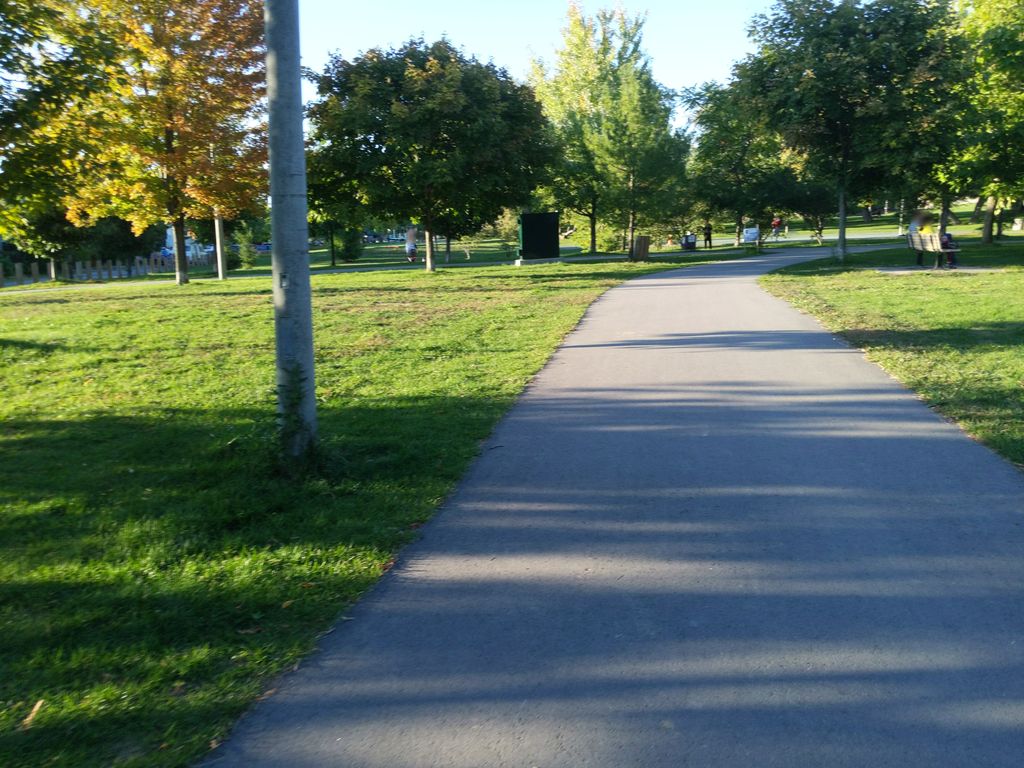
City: ottawa-gatineau